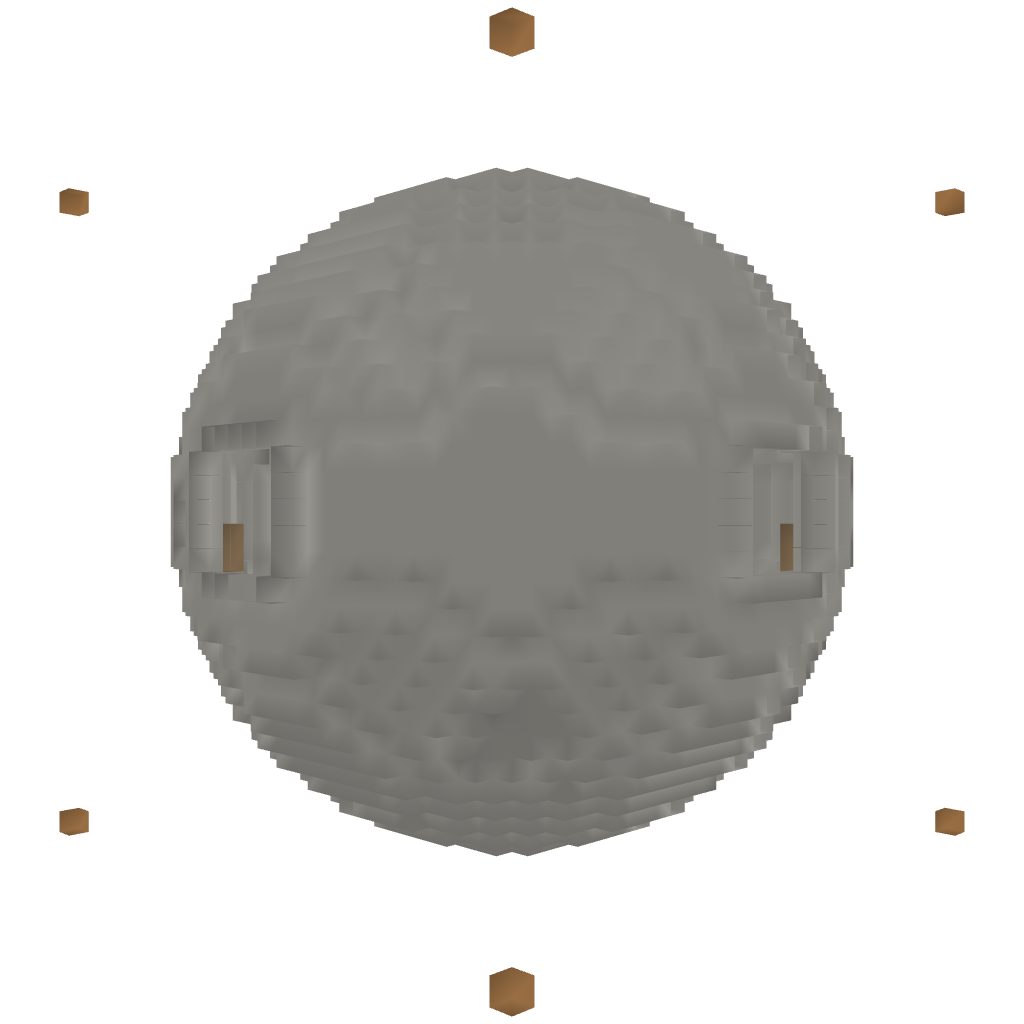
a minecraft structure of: PVP Lava Crossing